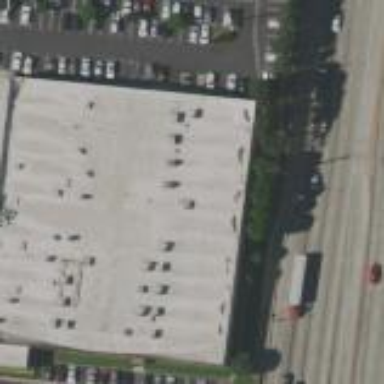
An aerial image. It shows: Commercial building.